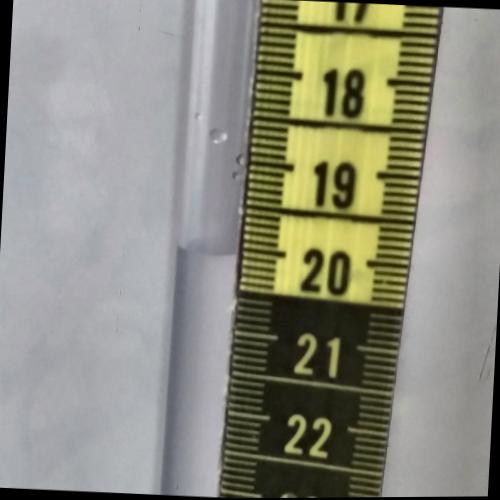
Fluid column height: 20.1 cm